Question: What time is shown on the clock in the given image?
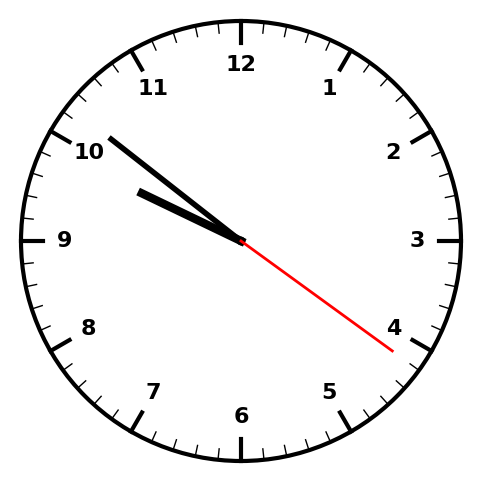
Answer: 09:51:21